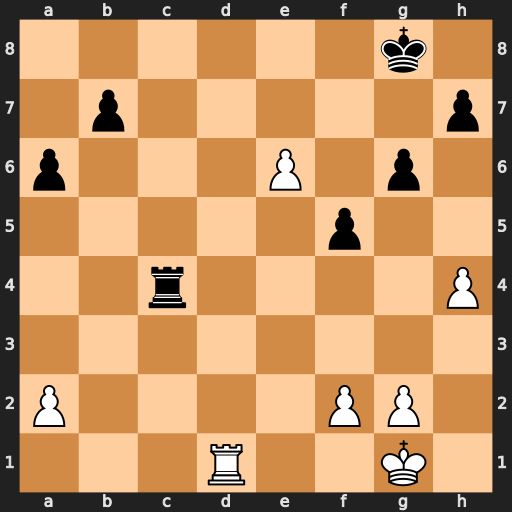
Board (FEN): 6k1/1p5p/p3P1p1/5p2/2r4P/8/P4PP1/3R2K1
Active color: w
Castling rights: -
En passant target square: -
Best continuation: Rd8+ Kg7 e7